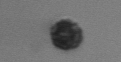
Label: coccolithophorid